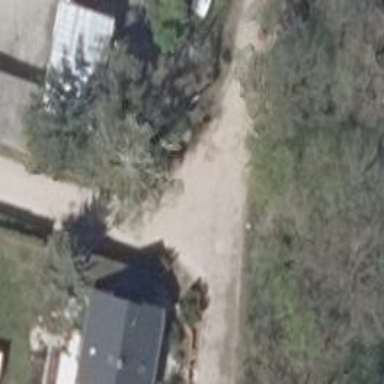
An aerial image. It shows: Residential road with sandy surface.